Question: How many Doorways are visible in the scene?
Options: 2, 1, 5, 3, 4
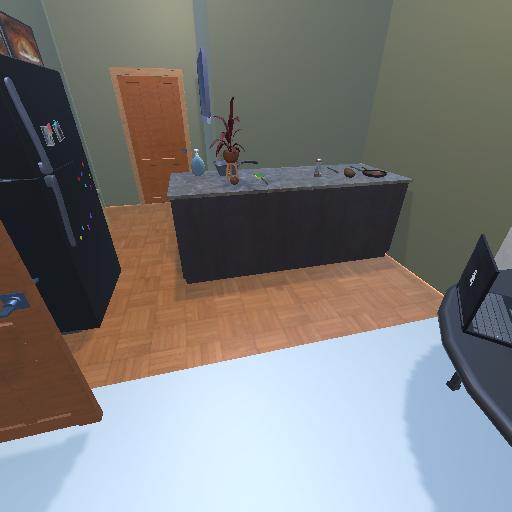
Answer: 2